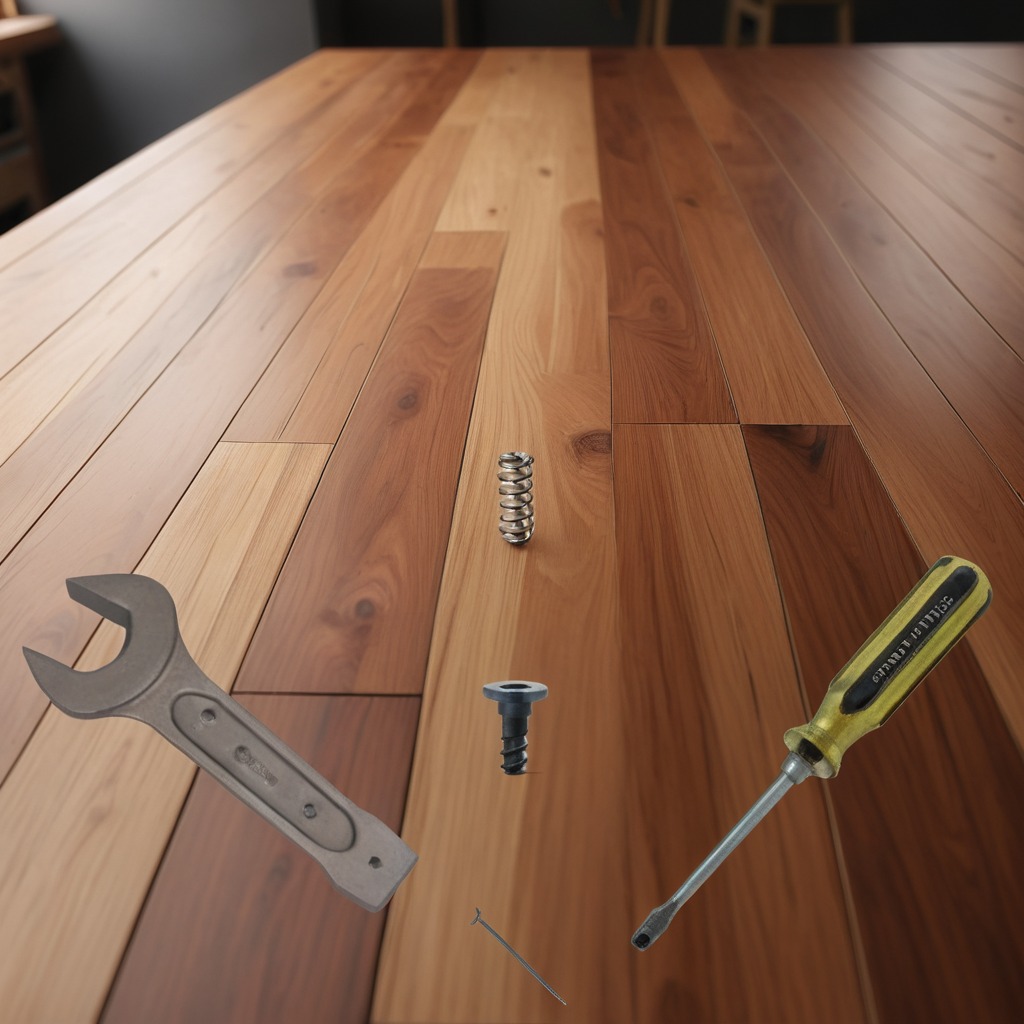
A metal machine screw, an iron nail, a coiled metal spring, a screwdriver, and a wrench are lying on the wooden table.